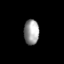
Tissue: skin
Cell type: Epithelial cells
Senescence score: 0.2223
Nuclear area (px): 373
Mean DAPI intensity: 154.338